Question: Please help how to achieve data as per shown in attached image
Highlighted rows actually group on Item Number field
Thanks in advance

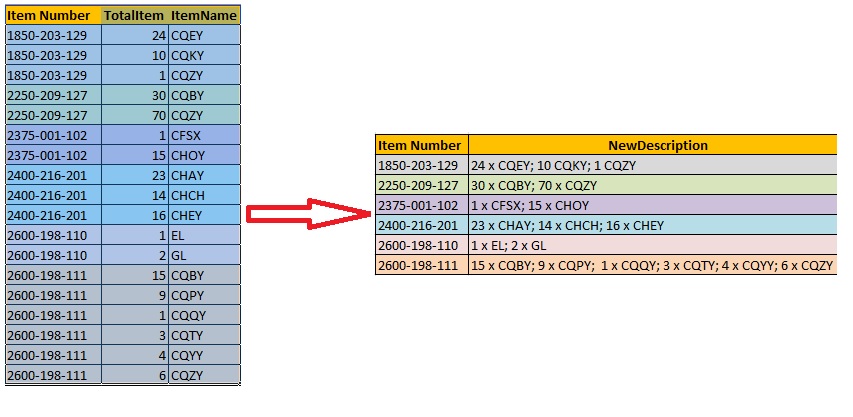
Answer: Following should work:
'''
SELECT distinct ItemNumber,SUBSTRING(
(SELECT ';' + TotalItem+' x '+ItemName
FROM YourTable
where ItemNumber=c.ItemNumber
ORDER BY ItemNumber
FOR XML PATH('')),2,200000 ) AS NewDescription from YourTable c
GO
'''